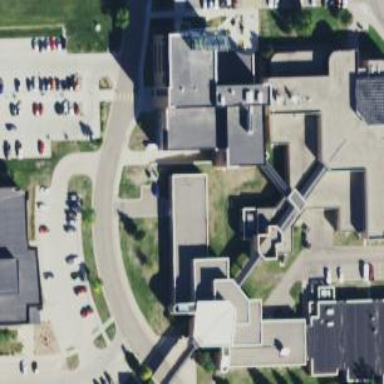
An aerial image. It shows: University building.